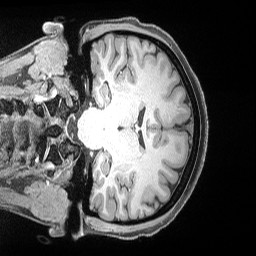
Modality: T1w
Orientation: coronal
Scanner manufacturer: siemens
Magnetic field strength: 3 T
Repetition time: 2.53 s
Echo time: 0.00169 s